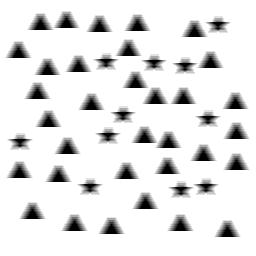
Squares: 0
Triangles: 33
Stars: 11
Total shapes: 44